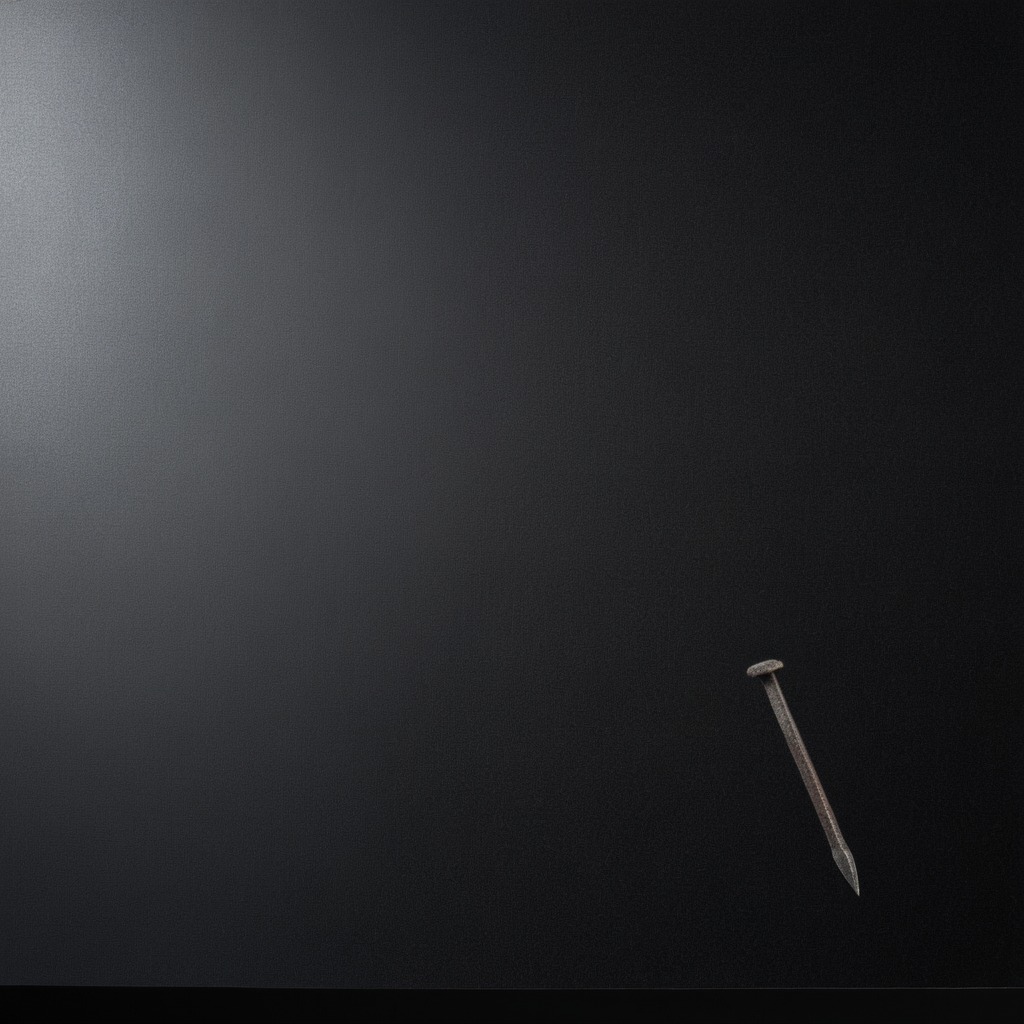
A nail lying on the tabletop